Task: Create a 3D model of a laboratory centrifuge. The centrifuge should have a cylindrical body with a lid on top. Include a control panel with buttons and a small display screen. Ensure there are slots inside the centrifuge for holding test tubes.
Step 371:
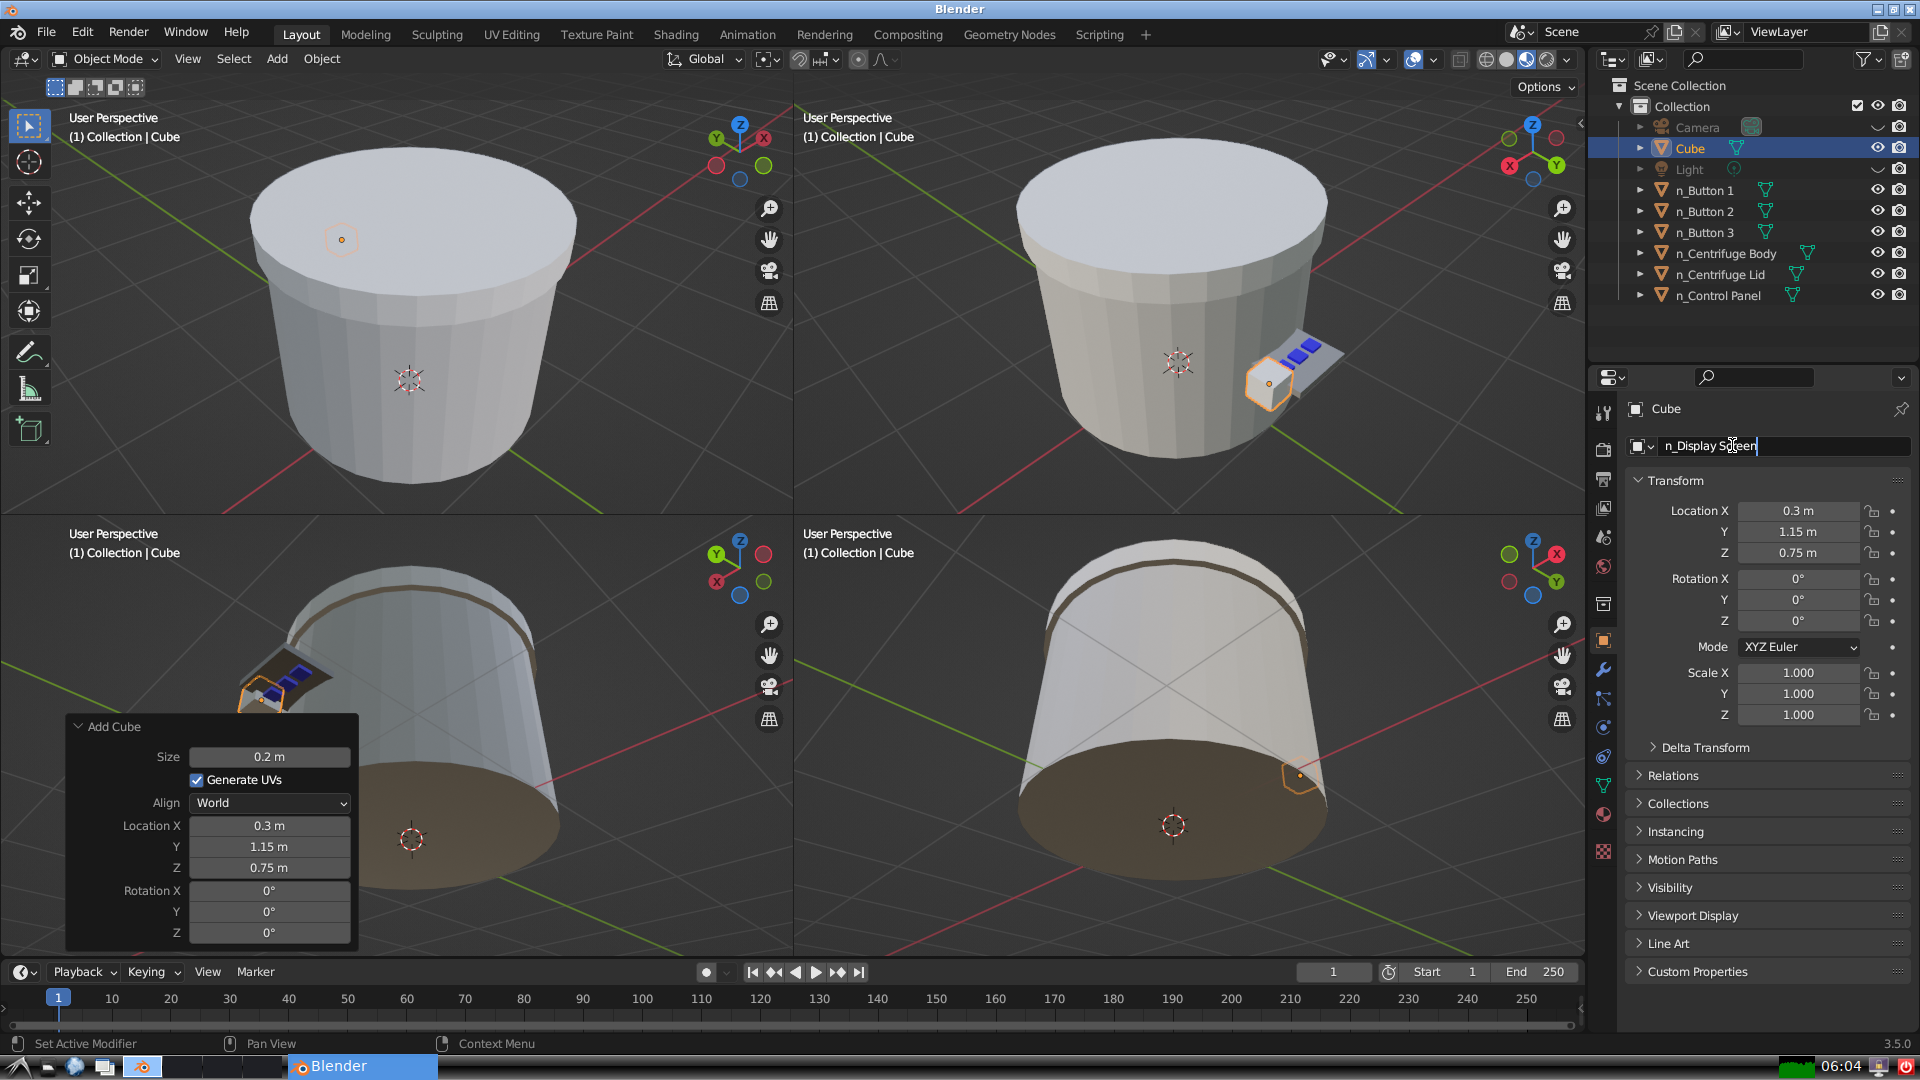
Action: {"key_press": ['Return']}